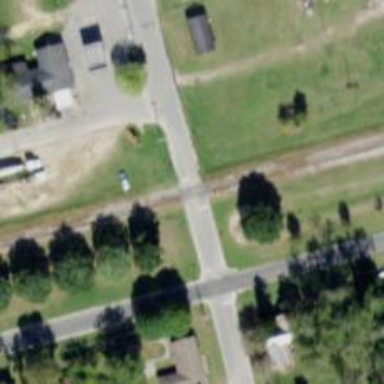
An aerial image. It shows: Level crossing along the railway.